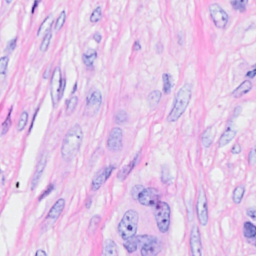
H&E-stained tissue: Breast